Question: This is what I'm trying to accomplish:

In this example, I have a starting date (1o Jun 2011), an ending date (1o Jul 2012) and multiple events between this range.
Each event is related to one day of the calendar (although it is possible to have many events on a single day).
This data is fetched from a MySQL DB.
Any help or suggestion will be highly appreciated.
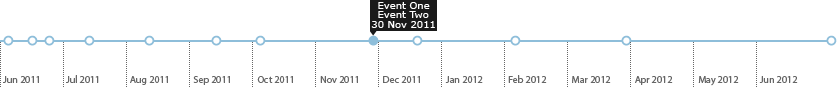
Answer: I recently had to do something similar. I ended up writing a d3 plugin that could handle this case among a few others. <URL>

I'm pretty new to D3 as well, but I hope it's useful.